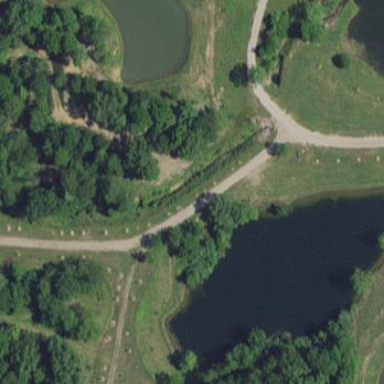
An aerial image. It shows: Picturesque scene of golf course with lateral water hazard.